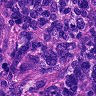
Metastatic tissue present: yes